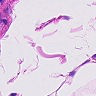
Metastatic tissue present: no